Milling tool wear sample.
Tool blade image: 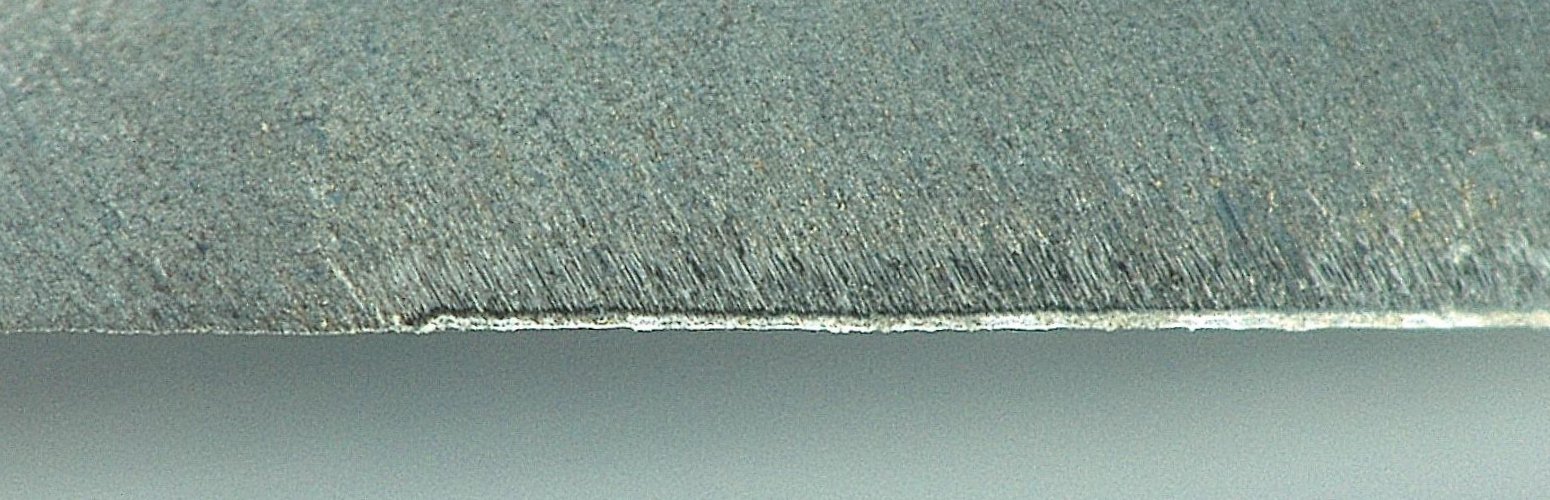
Chip image: 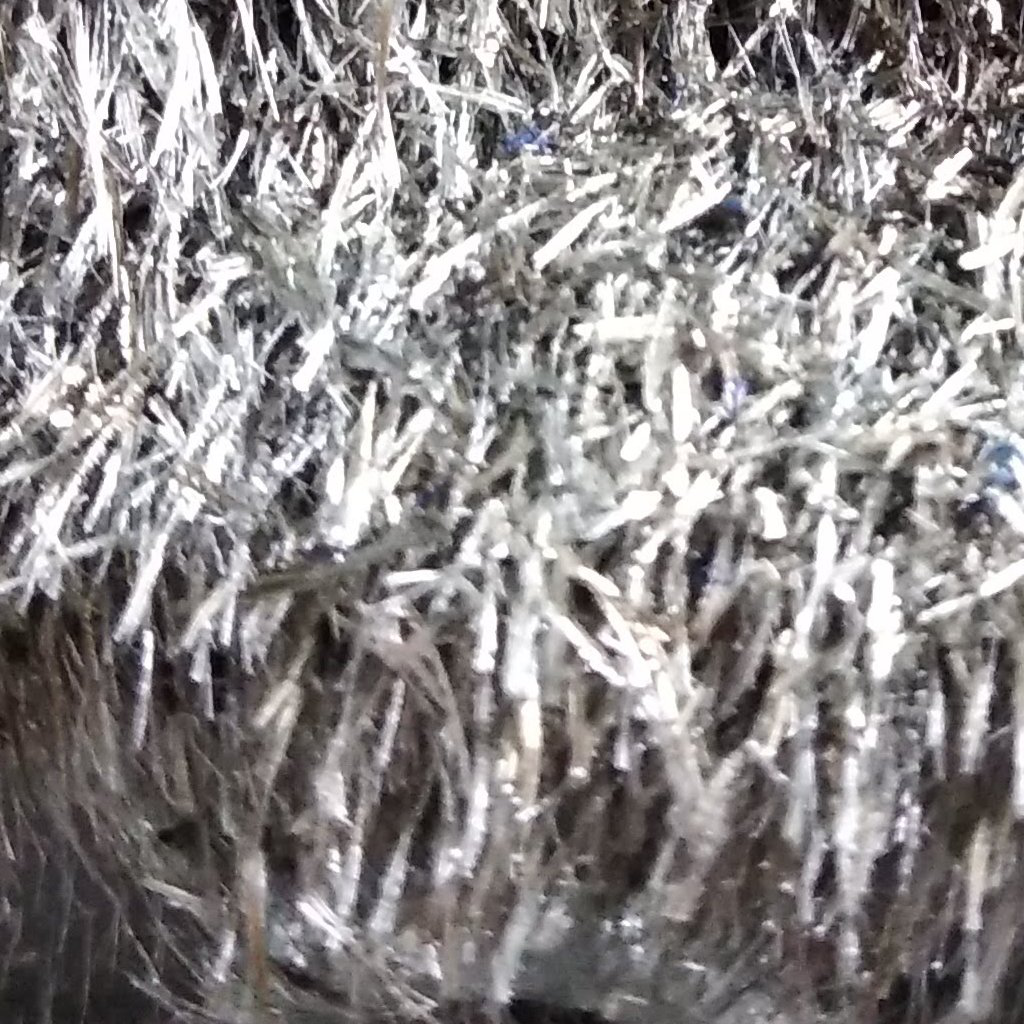
Workpiece image: 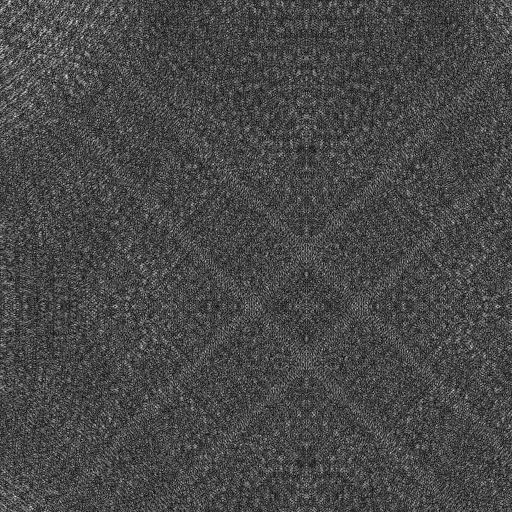
Tool wear state: sharp
Gaps: 9.31
Flank wear: 42.73
Overhang: 8.39
Force-signal Mel-spectrograms (X, Y, Z axes): 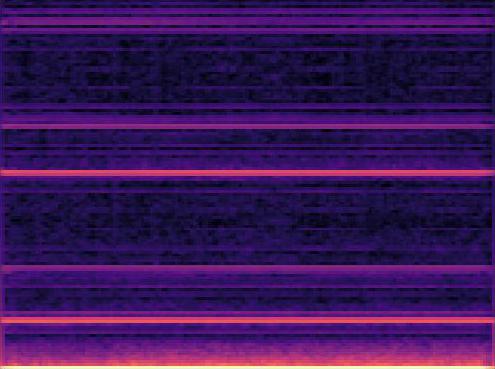 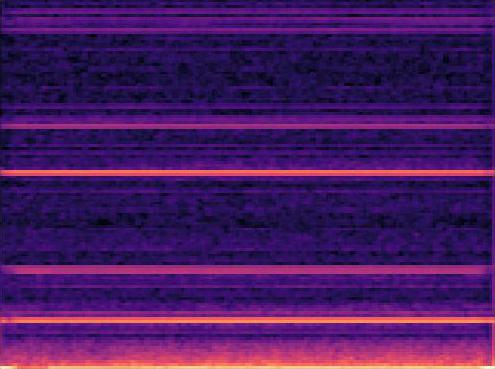 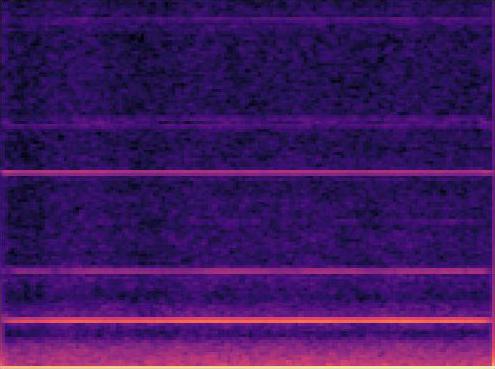
Force-signal scalograms (X, Y, Z axes): 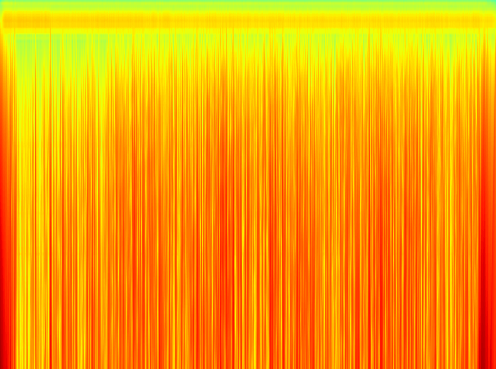 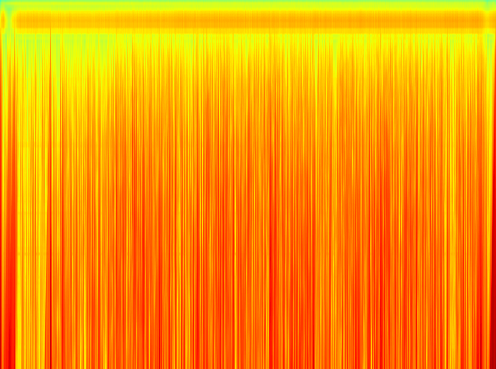 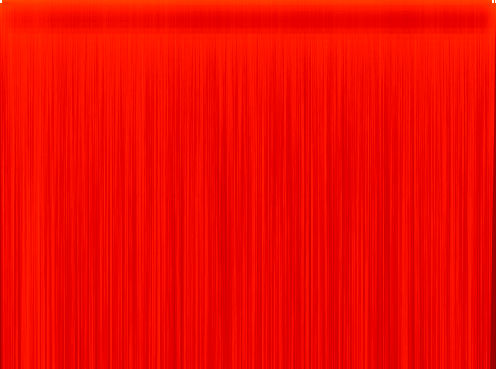
Force phase: initial_break_in_wear